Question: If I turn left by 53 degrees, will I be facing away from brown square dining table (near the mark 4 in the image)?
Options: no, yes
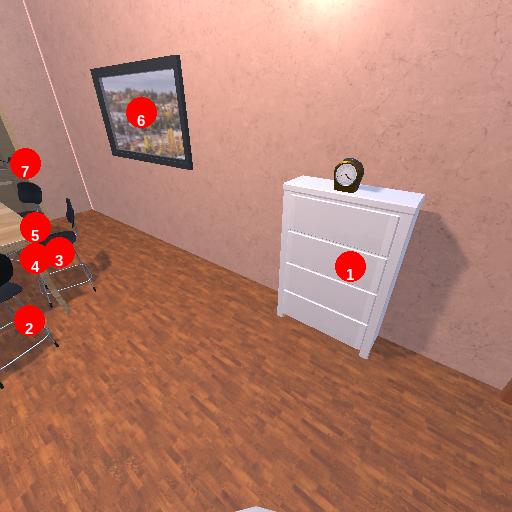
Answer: no